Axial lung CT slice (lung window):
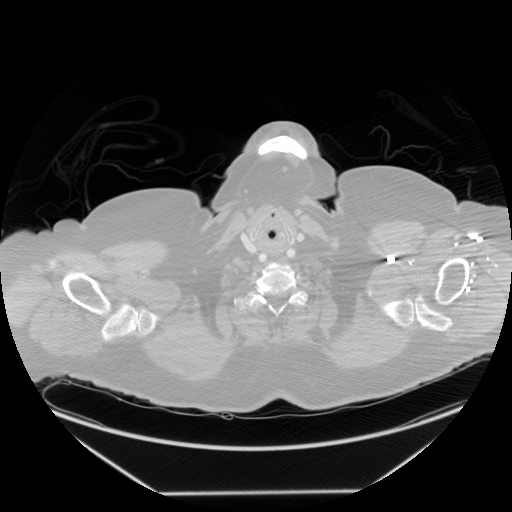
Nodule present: no